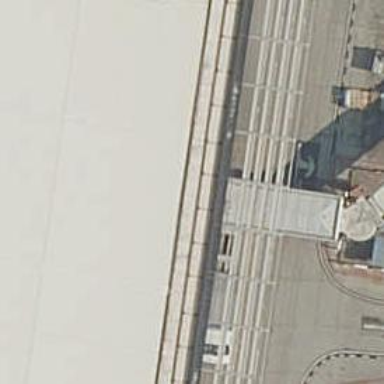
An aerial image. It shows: Airport gate.